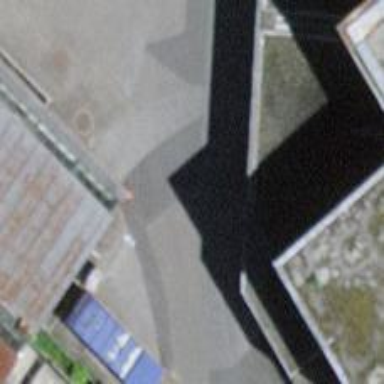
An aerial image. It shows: View of roof of building.